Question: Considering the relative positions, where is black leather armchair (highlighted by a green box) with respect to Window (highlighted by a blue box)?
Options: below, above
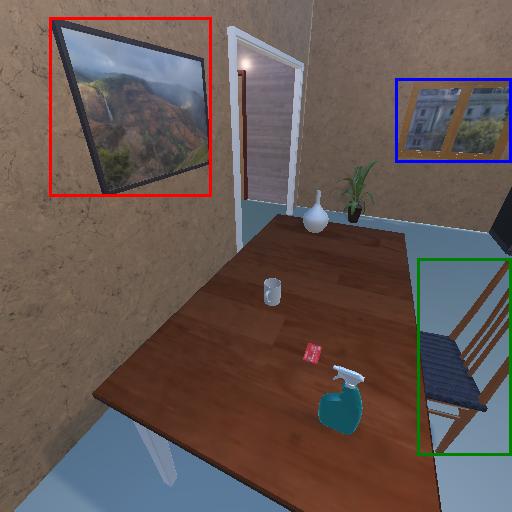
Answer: below